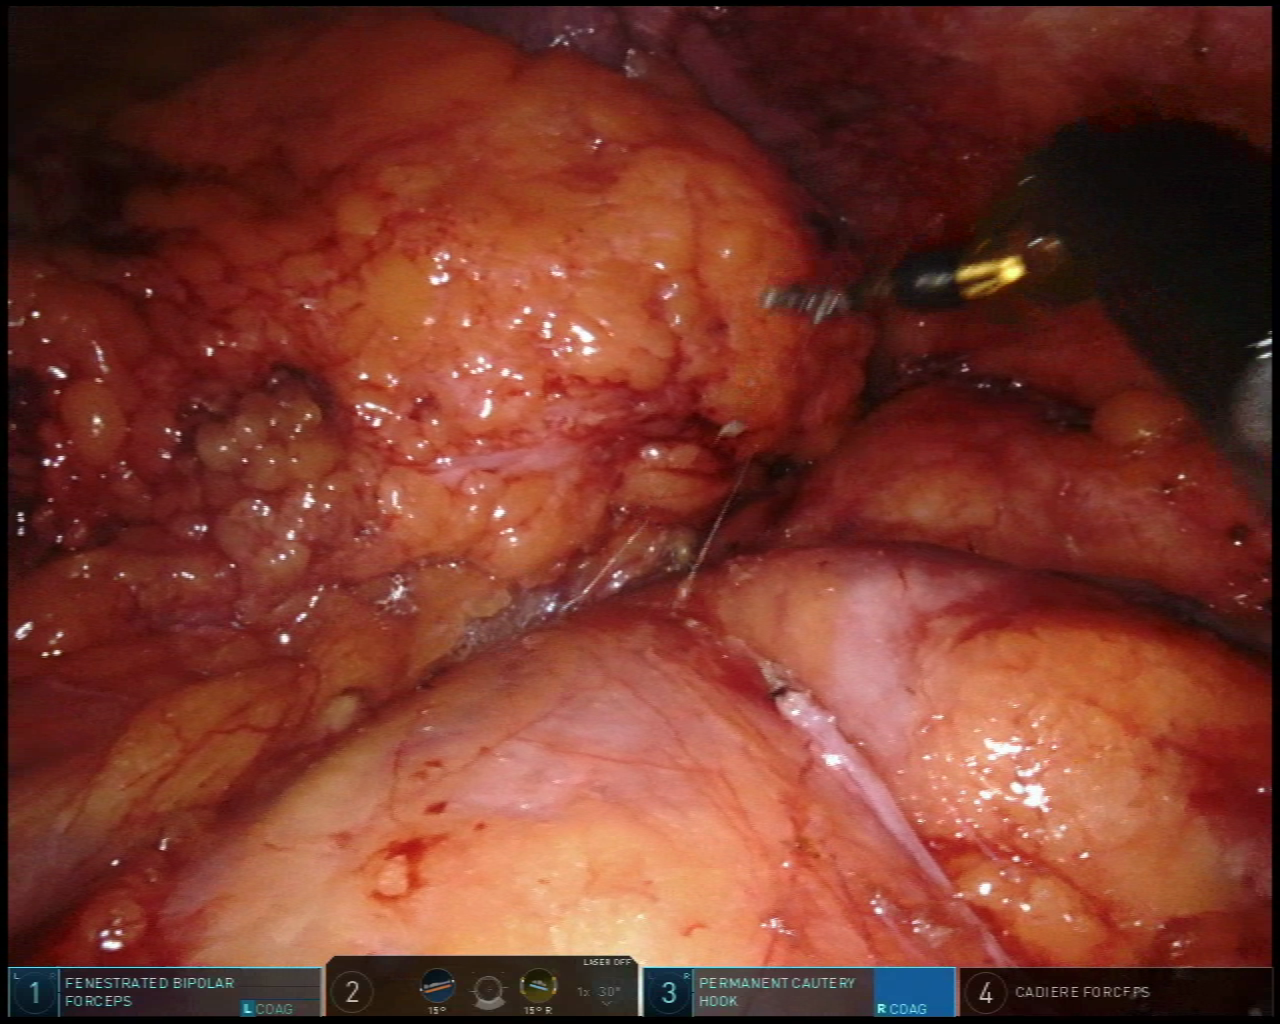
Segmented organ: spleen
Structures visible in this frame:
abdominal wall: yes
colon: yes
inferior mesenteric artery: no
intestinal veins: no
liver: no
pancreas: no
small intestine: no
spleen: yes
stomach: no
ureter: no
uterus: no
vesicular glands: no